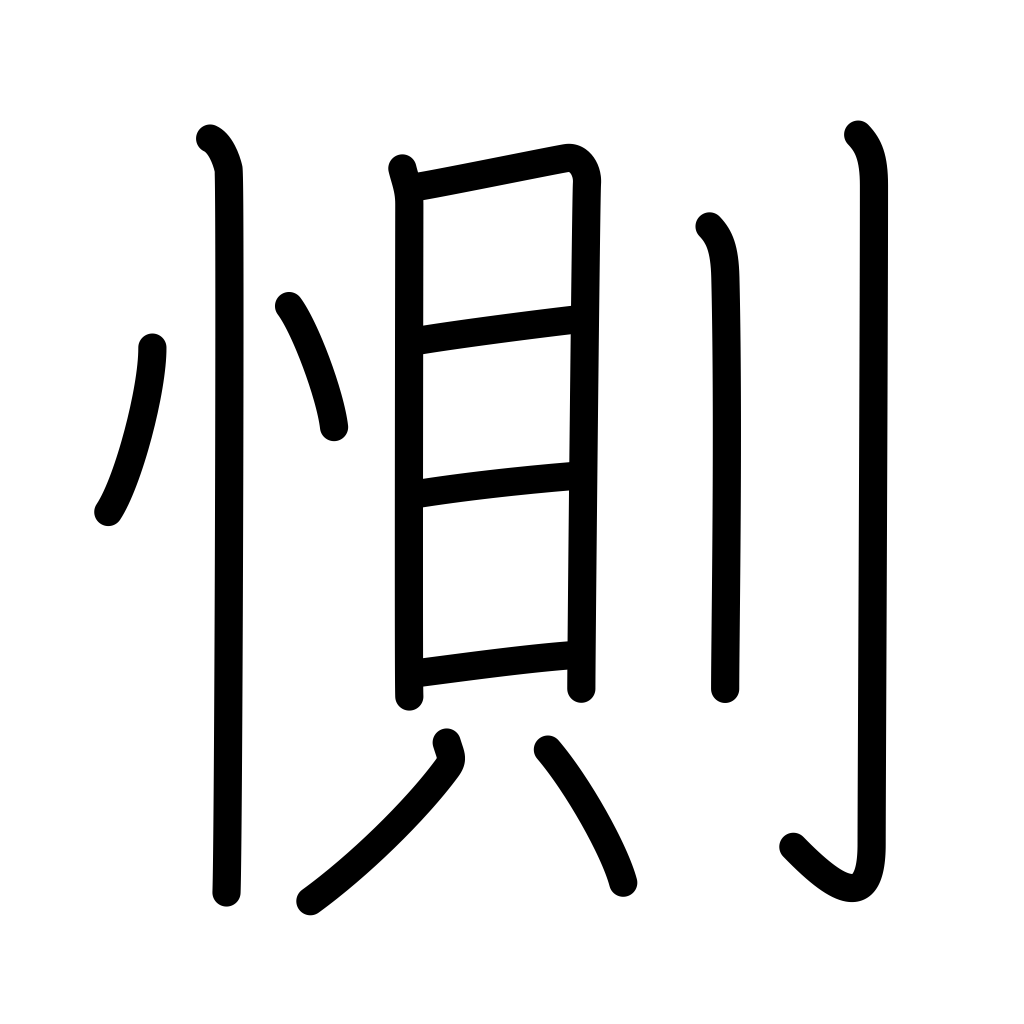
Meaning: be sad